Field crop: maize
Growth stage: 2
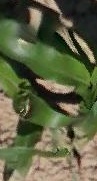
Species: maize